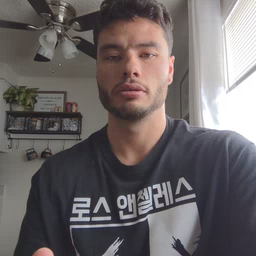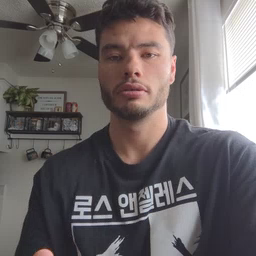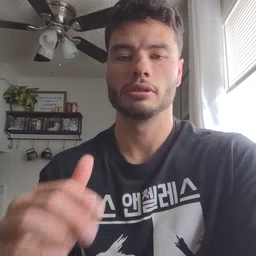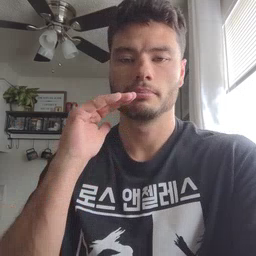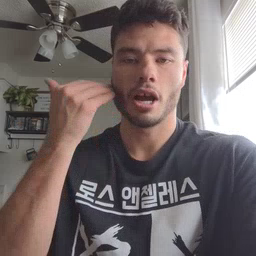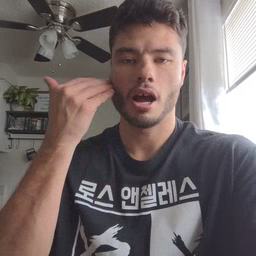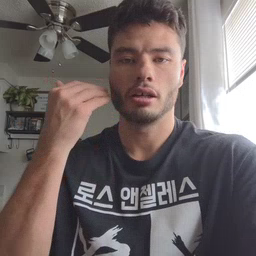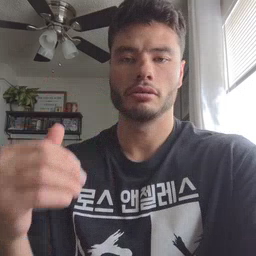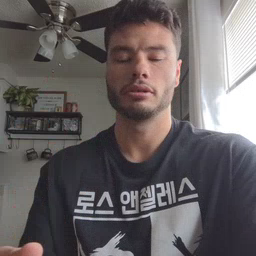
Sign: smile